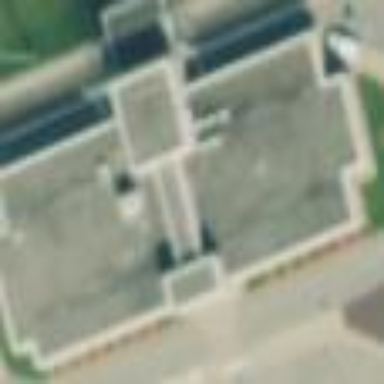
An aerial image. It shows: Prison building.